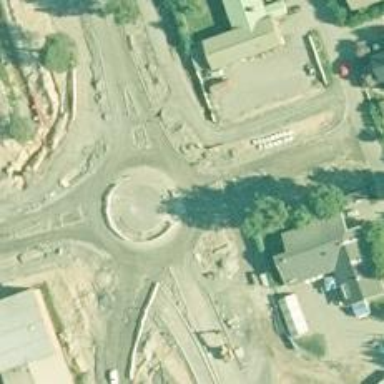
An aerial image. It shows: Secondary road with asphalt surface leading to roundabout junction.